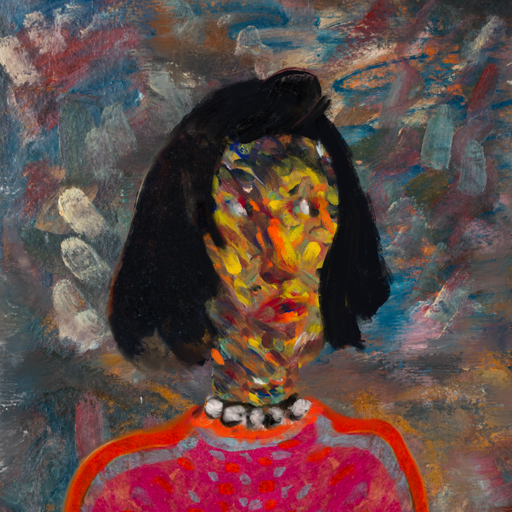
Background: Boggyland, Head And Neck Side: An_Impression, Face Side: An_Impression, Bust: Sisters, Hair Side: Mosgoul, Head Accessory: Blank, Second Necklace: Blank, Necklace: An_Impression, Baby: Blank